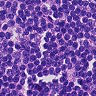
Metastatic tissue present: no